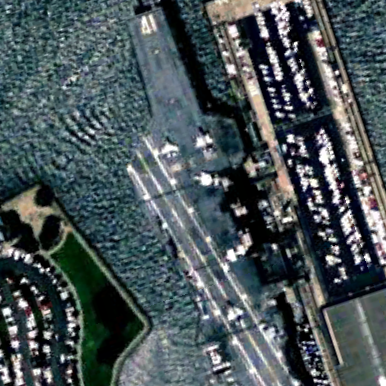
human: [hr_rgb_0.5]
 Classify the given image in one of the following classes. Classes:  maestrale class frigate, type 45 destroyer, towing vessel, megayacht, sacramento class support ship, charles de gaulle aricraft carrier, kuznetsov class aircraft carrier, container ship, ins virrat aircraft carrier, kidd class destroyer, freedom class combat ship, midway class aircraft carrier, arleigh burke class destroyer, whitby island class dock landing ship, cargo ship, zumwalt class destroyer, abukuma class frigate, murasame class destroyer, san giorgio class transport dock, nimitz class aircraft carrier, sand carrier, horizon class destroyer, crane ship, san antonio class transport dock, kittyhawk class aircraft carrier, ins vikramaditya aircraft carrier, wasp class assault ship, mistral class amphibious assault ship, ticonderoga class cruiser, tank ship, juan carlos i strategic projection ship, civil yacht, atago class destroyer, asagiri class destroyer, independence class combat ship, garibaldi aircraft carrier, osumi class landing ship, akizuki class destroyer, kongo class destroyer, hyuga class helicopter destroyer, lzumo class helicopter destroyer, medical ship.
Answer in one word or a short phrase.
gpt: Midway class aircraft carrier